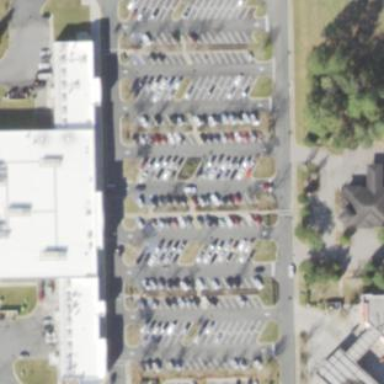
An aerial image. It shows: Retail area.